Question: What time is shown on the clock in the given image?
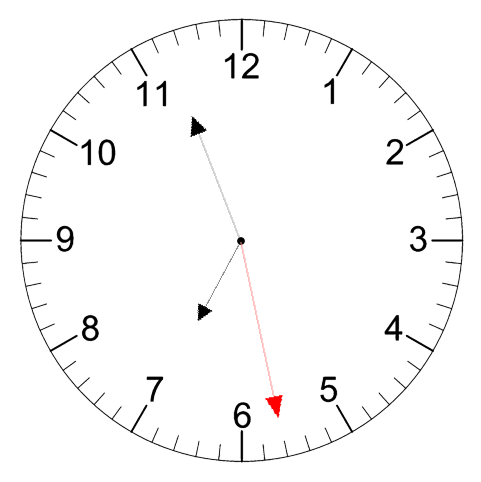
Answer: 06:56:28